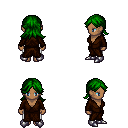
a pixel art fantasy rpg character, female body template, human, dark skin, brown robe, white pants, green loose hair, metal boots, four views (front, back, left, right), 2x2 character sprite sheet, small pixel art, hard edges, no anti-aliasing